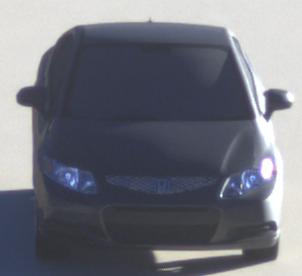
Make: Honda
Model: Civic Limousine 1.8
Detailed model: Civic (IX) Limousine
Model produced from: 2014/05
Model produced until: 2017/06
Doors: 4
Color: gray
Road condition: dry road
Daytime: sunrise or sunset
Contrast: high contrast